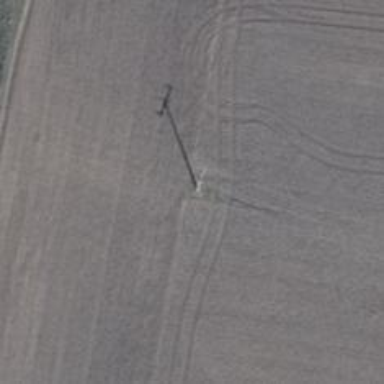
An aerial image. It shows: Minor power line.